Question: I am using this Java code in my swing application to show an input dialog that has a drop-down selection list so a user can select an item from that list :
'''
String[] carModelsArray = { "Honda", "Mitsubishi", "Toyota" };
String selectedValue = (String)JOptionPane.showInputDialog( null, "Select a car model from the list below:", "Car model...",
JOptionPane.QUESTION_MESSAGE,
null,
carModelsArray,
carModelsArray[ 0 ] );
'''
This code works fine, but i was wondering if i can also add an icon for each item in the selection list, so the drop-down selection list would appear like this :

I have tried to set the items in this list as JLabel items, but the JLabel objects were all converted to String values when rendered inside the drop-down list as if it calls the JLabel.toString() method for each item in the list to get its value.
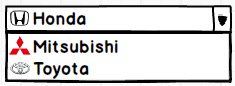
Answer: Short answer, not the way you're doing it. Long answer, something more like...

'''
import java.awt.Component;
import java.awt.EventQueue;
import javax.swing.DefaultComboBoxModel;
import javax.swing.DefaultListCellRenderer;
import javax.swing.Icon;
import javax.swing.ImageIcon;
import javax.swing.JComboBox;
import javax.swing.JList;
import javax.swing.JOptionPane;
import javax.swing.UIManager;
import javax.swing.UnsupportedLookAndFeelException;
import org.kaizen.icons.AddIcon;
import org.kaizen.icons.DeleteIcon01;
import org.kaizen.icons.DeleteIcon02;
public class Test {
public static void main(String[] args) {
new Test();
}
public Test() {
EventQueue.invokeLater(new Runnable() {
@Override
public void run() {
try {
UIManager.setLookAndFeel(UIManager.getSystemLookAndFeelClassName());
} catch (ClassNotFoundException | InstantiationException | IllegalAccessException | UnsupportedLookAndFeelException ex) {
ex.printStackTrace();
}
DefaultComboBoxModel model = new DefaultComboBoxModel<Car>();
model.addElement(new Car(new AddIcon(16, 16), "Honda"));
model.addElement(new Car(new DeleteIcon01(16, 16), "Mitsubishi"));
model.addElement(new Car(new DeleteIcon02(16, 16), "Tyota"));
JComboBox cb = new JComboBox(model);
cb.setRenderer(new CarListCellRenderer());
int result = JOptionPane.showConfirmDialog(null, cb, "Select a car model from the list below", JOptionPane.OK_CANCEL_OPTION, JOptionPane.QUESTION_MESSAGE);
if (result == JOptionPane.OK_OPTION) {
Car car = (Car) cb.getSelectedItem();
}
}
});
}
public static class CarListCellRenderer extends DefaultListCellRenderer {
@Override
public Component getListCellRendererComponent(JList<?> list, Object value, int index, boolean isSelected, boolean cellHasFocus) {
System.out.println(value);
super.getListCellRendererComponent(list, value, index, isSelected, cellHasFocus);
if (value instanceof Car) {
Car car = (Car) value;
setIcon(car.getIcon());
setText(car.getText());
} else {
setIcon(null);
}
return this;
}
}
public static class Car {
private Icon icon;
private String text;
public Car(Icon icon, String text) {
this.icon = icon;
this.text = text;
}
public Icon getIcon() {
return icon;
}
public String getText() {
return text;
}
}
}
'''
Essentially, you need to take control over the combobox and provide your own custom 'ListCellRedender' which can provide the output you desire...